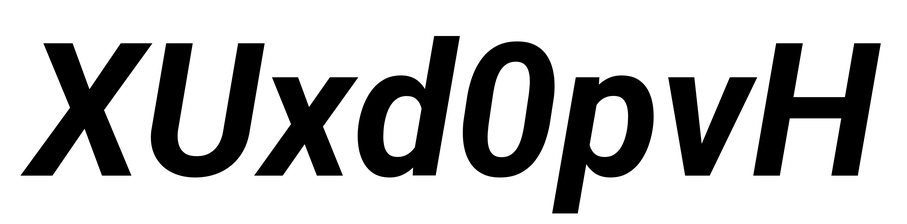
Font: Roboto-Italic_Bold_Italic